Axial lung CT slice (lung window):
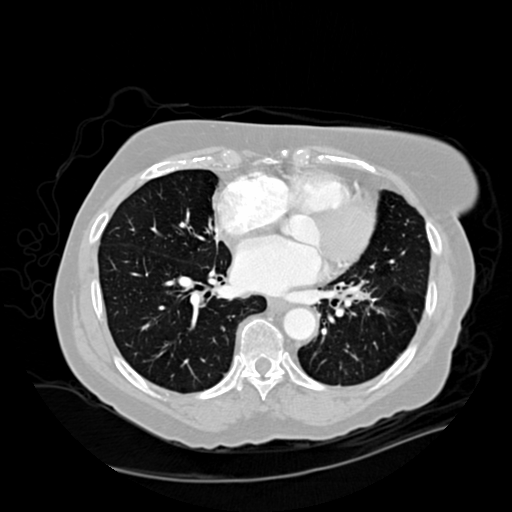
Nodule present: no